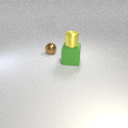
large green rubber cube below small yellow metal cylinder